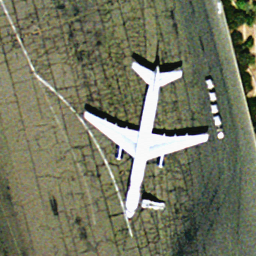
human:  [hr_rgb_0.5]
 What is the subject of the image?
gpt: airplane